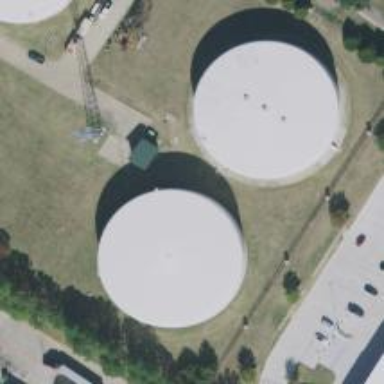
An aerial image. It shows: Building with water storage tank.